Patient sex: M
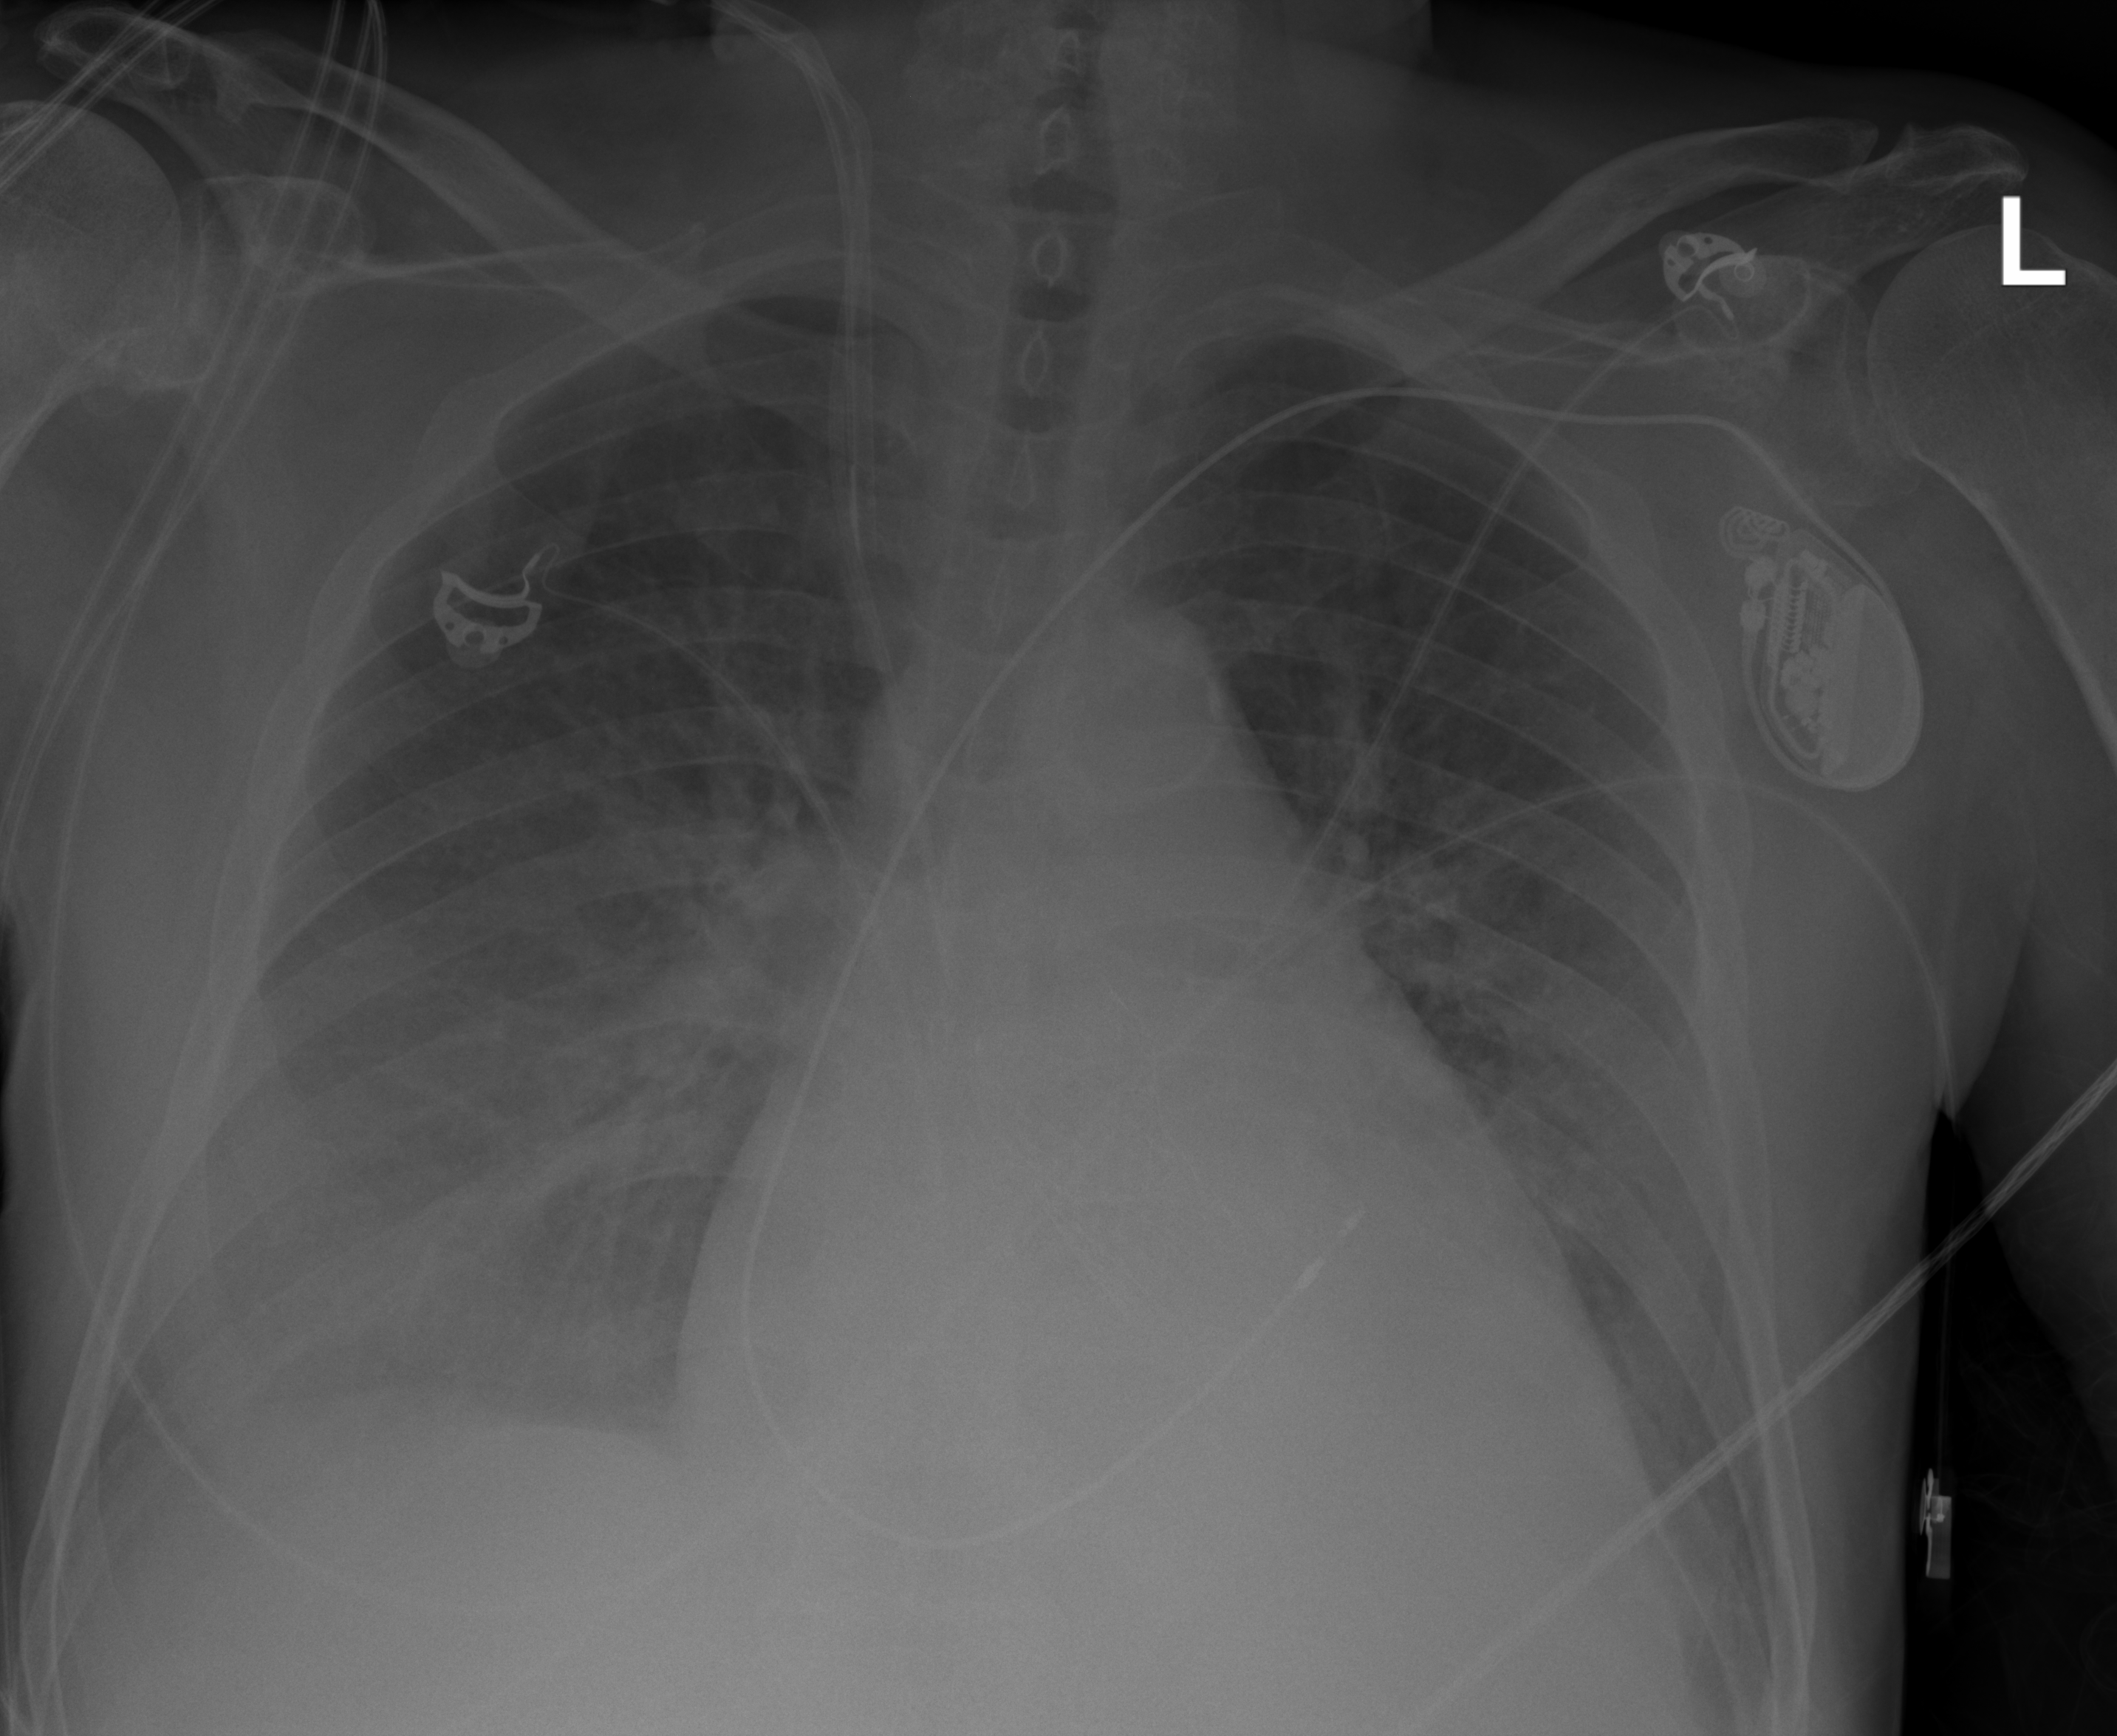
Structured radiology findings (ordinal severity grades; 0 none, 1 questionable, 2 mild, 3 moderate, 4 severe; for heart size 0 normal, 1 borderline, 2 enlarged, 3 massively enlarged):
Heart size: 3
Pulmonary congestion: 2
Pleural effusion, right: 2
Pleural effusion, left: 0
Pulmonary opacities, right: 3
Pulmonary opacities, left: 2
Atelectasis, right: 2
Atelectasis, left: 2